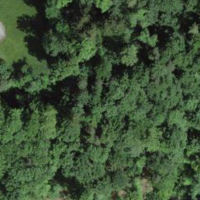
EUNIS habitat code: 41
Species observed at this site:
Rhinanthus minor